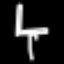
Label: chair